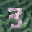
Label: 3